Interaction volume radius: 5 \u00c5
Interaction volume height: 25 \u00c5
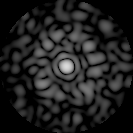
Disorder parameter: 0.7855